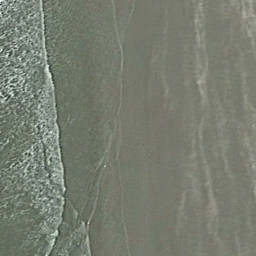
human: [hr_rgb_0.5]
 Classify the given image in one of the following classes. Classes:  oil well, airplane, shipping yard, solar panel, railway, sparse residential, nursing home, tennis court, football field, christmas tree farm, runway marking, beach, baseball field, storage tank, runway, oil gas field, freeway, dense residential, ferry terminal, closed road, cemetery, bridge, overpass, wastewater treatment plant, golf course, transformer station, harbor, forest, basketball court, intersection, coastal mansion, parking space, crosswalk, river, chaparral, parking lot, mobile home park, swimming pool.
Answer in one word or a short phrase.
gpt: beach